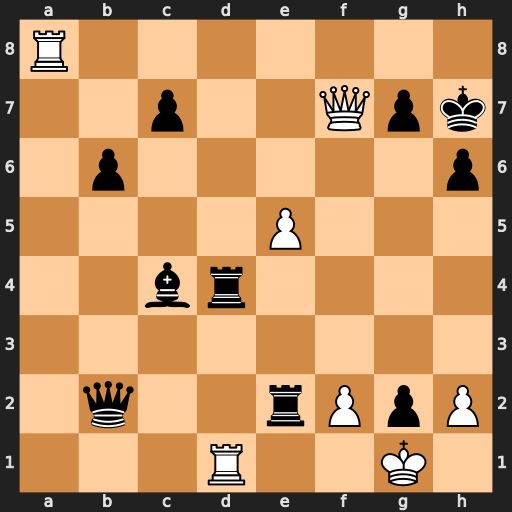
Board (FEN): R7/2p2Qpk/1p5p/4P3/2br4/8/1q2rPpP/3R2K1
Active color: w
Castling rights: -
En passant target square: -
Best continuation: Qf5+ g6 Qd7+ Rxd7 Rxd7+ Bf7 Rxf7#